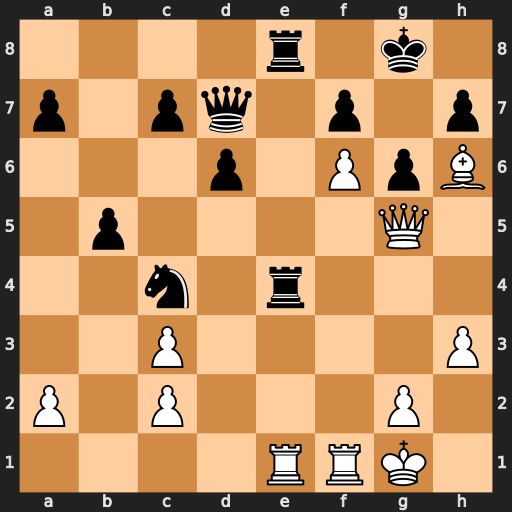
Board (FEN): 4r1k1/p1pq1p1p/3p1PpB/1p4Q1/2n1r3/2P4P/P1P3P1/4RRK1
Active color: w
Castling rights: -
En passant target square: -
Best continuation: Bf8 Qe6 Qh6 Qxf6 Rxe4 Qxf1+ Kxf1